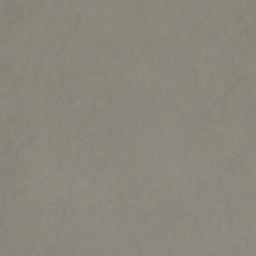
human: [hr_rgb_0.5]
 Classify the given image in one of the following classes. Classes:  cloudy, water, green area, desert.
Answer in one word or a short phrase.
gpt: cloudy